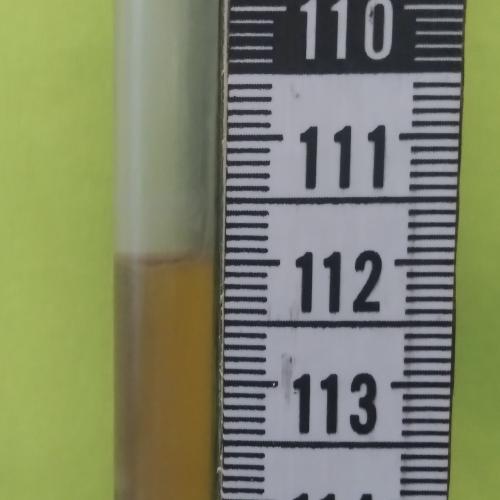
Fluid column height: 112.0 cm